Question: I want to create UIButtons and have them separated inside a UIScrollView with pages such as:

The buttons will go from left to right then down in rows until it gets to bottom of view. It will then go to next page of the UIScrollView and continue on.
Here's my code so far:
'''
for(NSString *num in nums) {
UIButton *test = [UIButton buttonWithType:UIButtonTypeRoundedRect];
[test addTarget:self action:@selector(numPressed:) forControlEvents:UIControlEventTouchUpInside];
test.frame = CGRectMake(0, 0, 70, 70);
[self.view addSubview:test];
}
'''
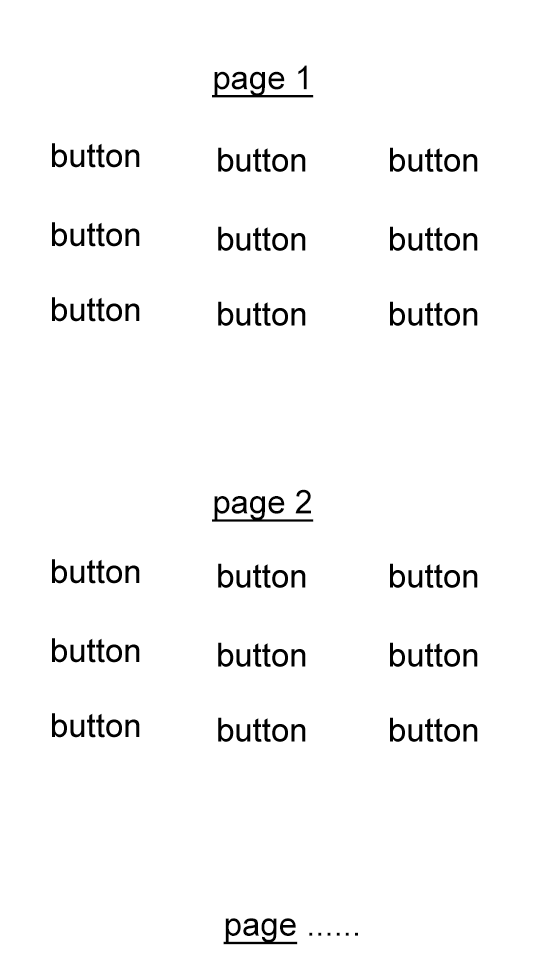
Answer: Some code like this:
'''
int xOff = 10;
int yOff = 50;
int btnGap = 20;
int page = 0;
for (NSString *num in nums) {
xOff += page * _scrollView.width;
for (int row = 0; row < 3; row++) {
for (int col = 0; col < 3; col++) {
UIButton *test = [UIButton buttonWithType:UIButtonTypeRoundedRect];
[test addTarget:self action:@selector(numPressed:) forControlEvents:UIControlEventTouchUpInside];
test.frame = CGRectMake(xOff+col*(70+btnGap) , yOff+row*(70+btnGap), 70, 70);
test.backgroundColor = [UIColor redColor];
[test setTitle:num forState:UIControlStateNormal];
[_scrollView addSubview:test];
}
}
page++;
}
'''